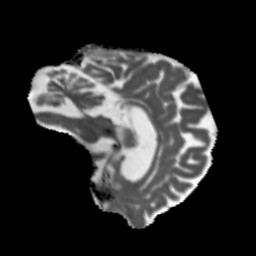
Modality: MD
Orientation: sagittal
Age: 51
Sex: male
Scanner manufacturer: siemens
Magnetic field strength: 3 T
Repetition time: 5.47 s
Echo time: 0.0854 s